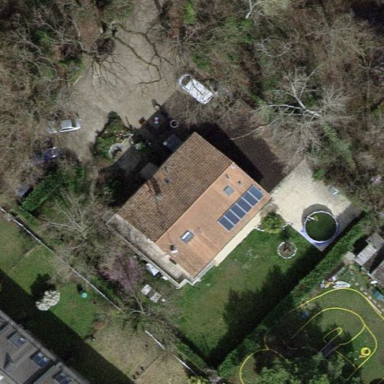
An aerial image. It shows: Garden surrounded by fence.